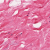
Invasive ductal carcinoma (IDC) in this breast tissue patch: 0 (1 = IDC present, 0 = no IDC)